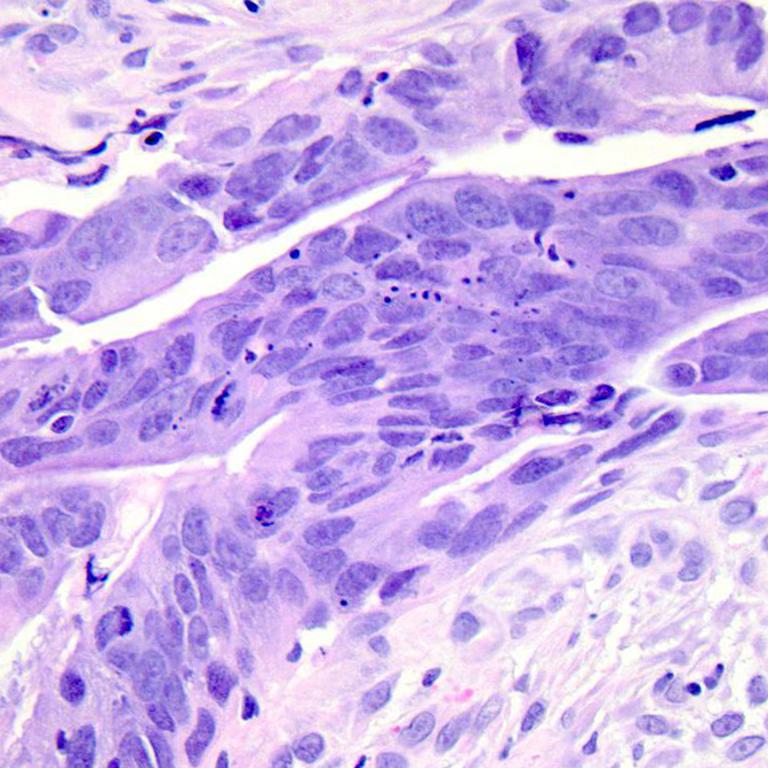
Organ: colon
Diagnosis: adenocarcinomas